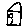
Label: house